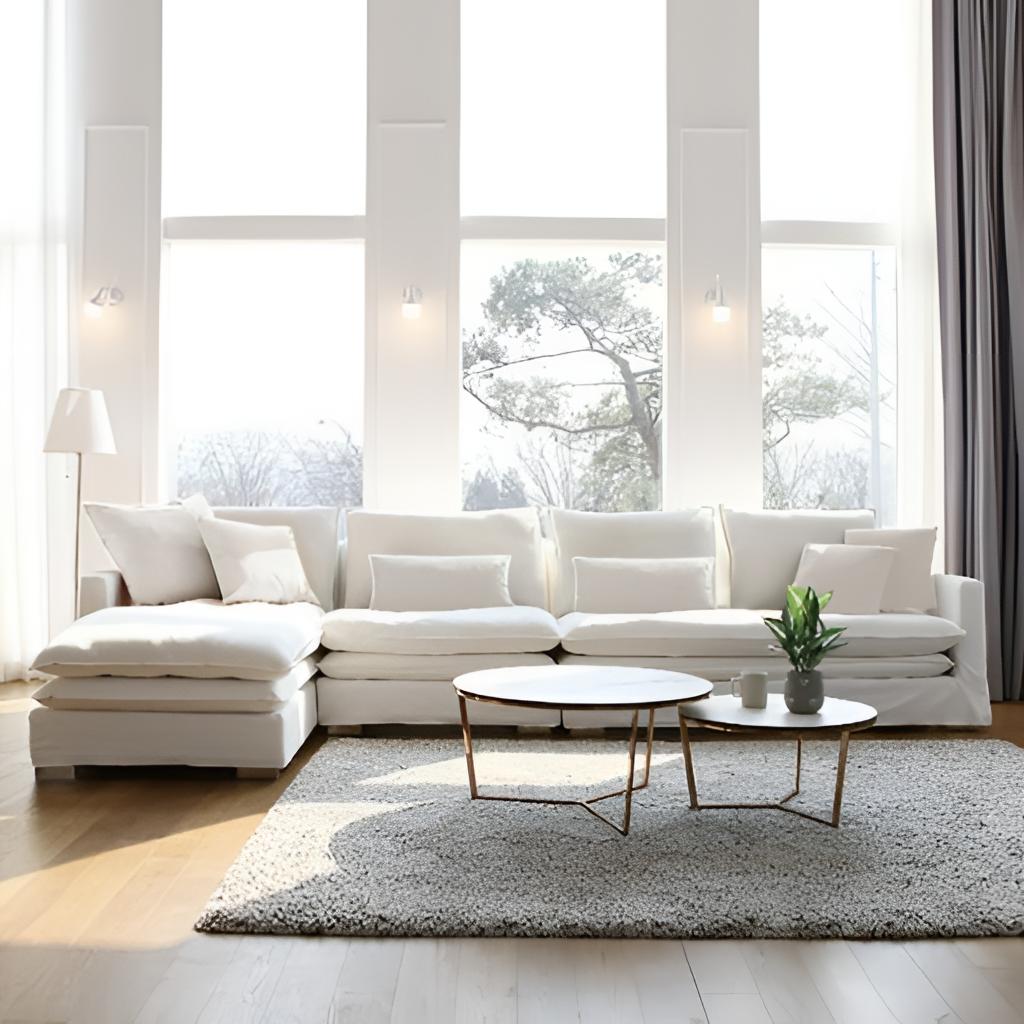
living room, white fabric sectional sofa, contemporary, wood flooring, with plank pattern, white paint wallpaper, with solid pattern